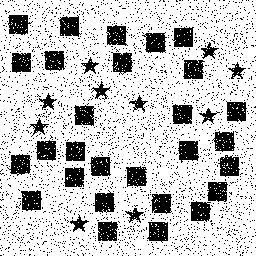
Squares: 28
Triangles: 0
Stars: 10
Total shapes: 38